Question: Hey guys i am using bourbon neat. I a in a dilemma here as i have to position the logo at the bottom of the page or probably 20% above bottom.
i have this blue row that is spanning 3.5 columns of the full width container.
Now inside that row, i have inserted a logo column and have it covered all 12 columns nested.

here is my html Code
'''
<body>
<div class="introContainer">
<!-- Intro Deck -->
<div class="introBar">
<div class="introLogo">
<img src="img/badge.png" height="156" width="156" alt="">
</div>
</div>
</div>
'''
and heres is the generated css
'''
* {
-webkit-box-sizing: border-box;
-moz-box-sizing: border-box;
box-sizing: border-box; }
body {
margin: 0;
padding: 0; }
body img {
max-width: 100%;
height: auto; }
.introContainer {
*zoom: 1;
max-width: 100%;
margin-left: auto;
margin-right: auto;
height: 100%;
width: 100%;
position: fixed;
background-image: url("../img/coverBg.jpg");
background-size: cover;
background-position: 50%; }
.introContainer:before, .introContainer:after {
content: " ";
display: table; }
.introContainer:after {
clear: both; }
.introContainer .introBar {
background-color: rgba(42, 196, 234, 0.9);
float: left;
display: block;
margin-right: 0%;
width: 29.16667%;
height: 100%; }
.introContainer .introBar:last-child {
margin-right: 0; }
.introContainer .introLogo {
float: left;
display: block;
margin-right: 0%;
width: 100%;
border: 3px solid green;
bottom: 22px; }
.introContainer .introLogo:last-child {
margin-right: 0; }
'''
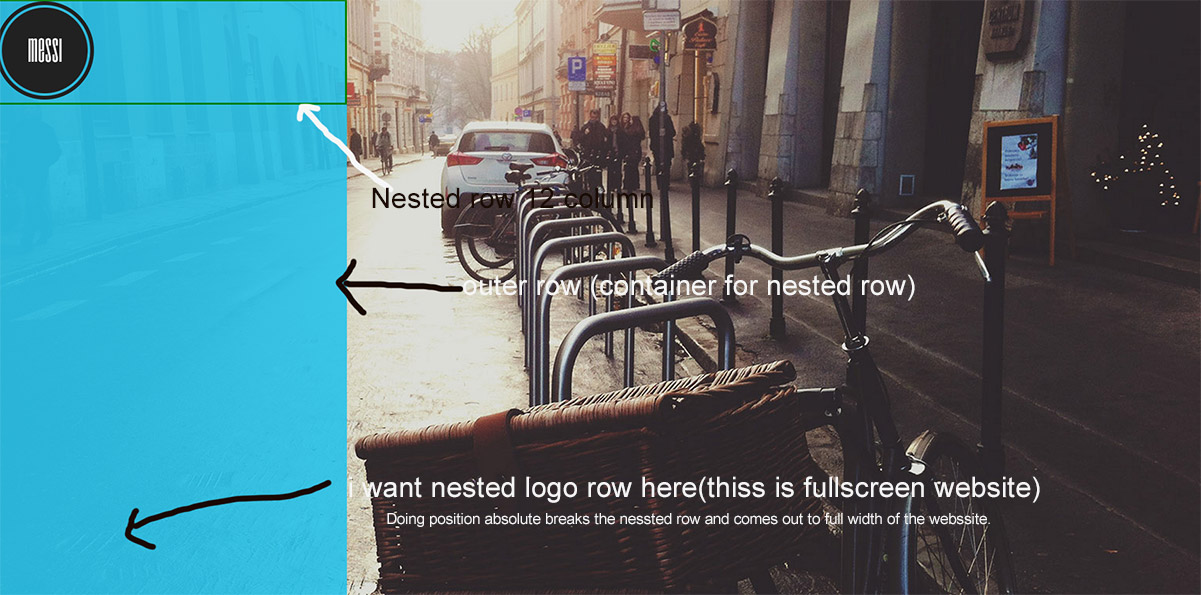
Answer: Please, the next time please use a <URL> to show your code so it's easier for us to give you a quick answer.
Regarding to your question, try adding the css property to your css rule, so you'll have:
'''
.introBar{
position: relative;
}
'''
then, you can position absolute your regarding to .
'''
.introLogo{
bottom: 20%;
position: absolute;
width: 100%;
}
'''